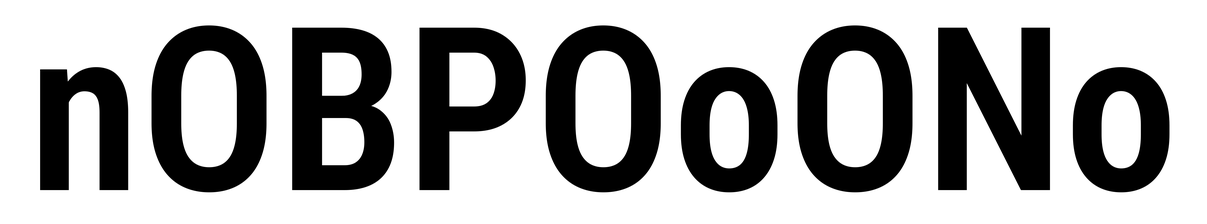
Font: Roboto_Condensed_SemiBold